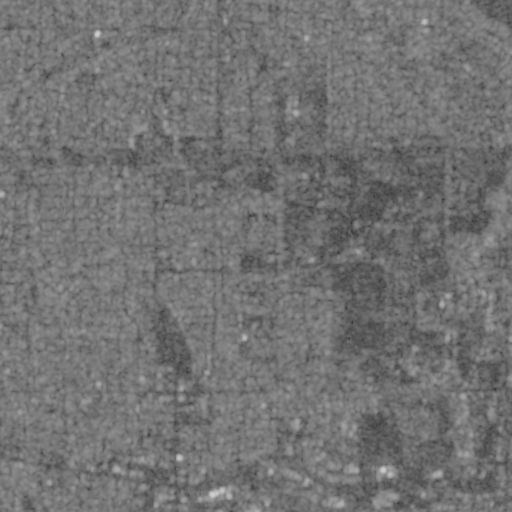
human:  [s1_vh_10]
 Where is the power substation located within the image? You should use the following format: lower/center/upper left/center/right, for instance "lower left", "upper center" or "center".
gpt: The power substation is located in the lower center of the image.
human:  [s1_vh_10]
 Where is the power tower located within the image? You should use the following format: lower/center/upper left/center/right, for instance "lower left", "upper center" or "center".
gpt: The power tower is located in the upper of the image.
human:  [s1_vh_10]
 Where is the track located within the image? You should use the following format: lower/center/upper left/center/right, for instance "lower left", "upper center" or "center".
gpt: The track is located in the upper center of the image.
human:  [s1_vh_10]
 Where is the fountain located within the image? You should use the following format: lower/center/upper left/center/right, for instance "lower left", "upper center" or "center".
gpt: The fountain is located in the lower of the image.
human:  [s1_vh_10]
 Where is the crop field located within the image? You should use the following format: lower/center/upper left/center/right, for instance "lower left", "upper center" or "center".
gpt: There is no crop field in the image.

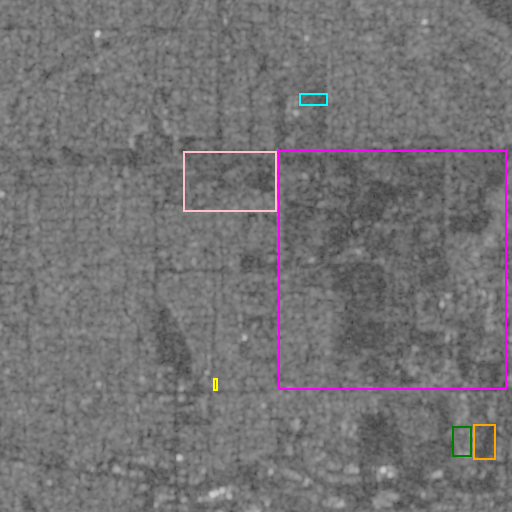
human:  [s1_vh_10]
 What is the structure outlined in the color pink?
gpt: The structure outlined in pink is a park.
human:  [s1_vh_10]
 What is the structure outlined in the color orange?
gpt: The structure outlined in orange is a parking lot.
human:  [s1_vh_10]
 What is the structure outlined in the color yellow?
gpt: The structure outlined in yellow is a power substation.
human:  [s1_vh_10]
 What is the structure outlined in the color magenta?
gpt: The structure outlined in magenta is a quarry.
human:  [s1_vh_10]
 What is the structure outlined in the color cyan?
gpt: The structure outlined in cyan is a track.
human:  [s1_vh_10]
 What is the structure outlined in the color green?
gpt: The structure outlined in green is a building.
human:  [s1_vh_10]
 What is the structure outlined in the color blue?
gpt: There is no blue outline.